Question: Although I have downloaded 'ttk' from <URL> and installed it using:
'''
python setup.py install
'''
and got:

I still can't run my script which uses ttk:
'''
from Tkinter import ttk
ImportError: cannot import name ttk
'''
What is wrong?
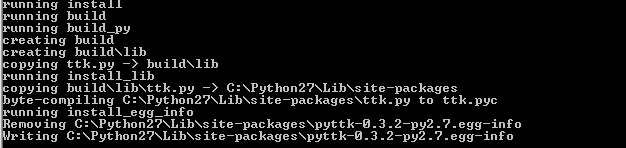
Answer: I think 'ttk' is installed as a top-level import. Try
'''
import ttk
'''